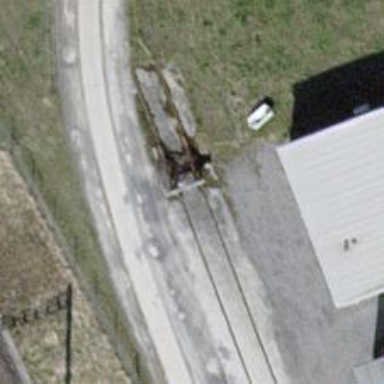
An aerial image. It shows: Railway buffer stop.